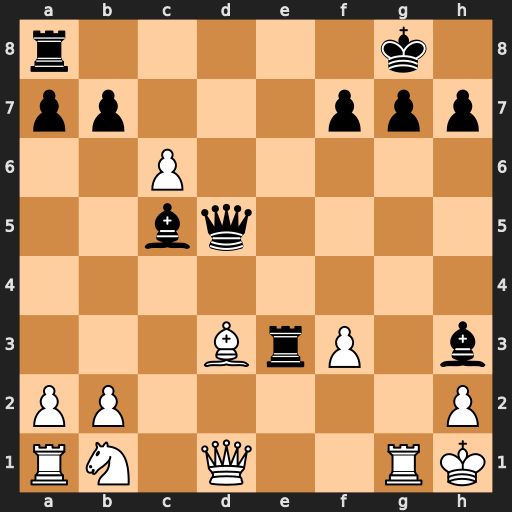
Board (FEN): r5k1/pp3ppp/2P5/2bq4/8/3BrP1b/PP5P/RN1Q2RK
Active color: w
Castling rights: -
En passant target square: -
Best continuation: Bxh7+ Kxh7 Qxd5 Bg2+ Kxg2